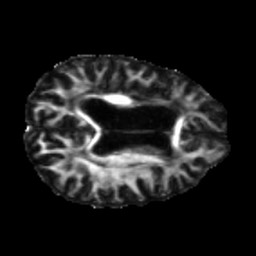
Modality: FA
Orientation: axial
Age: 63
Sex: female
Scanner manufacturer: siemens
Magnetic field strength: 3 T
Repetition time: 5.25 s
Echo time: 0.08 s